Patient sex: F
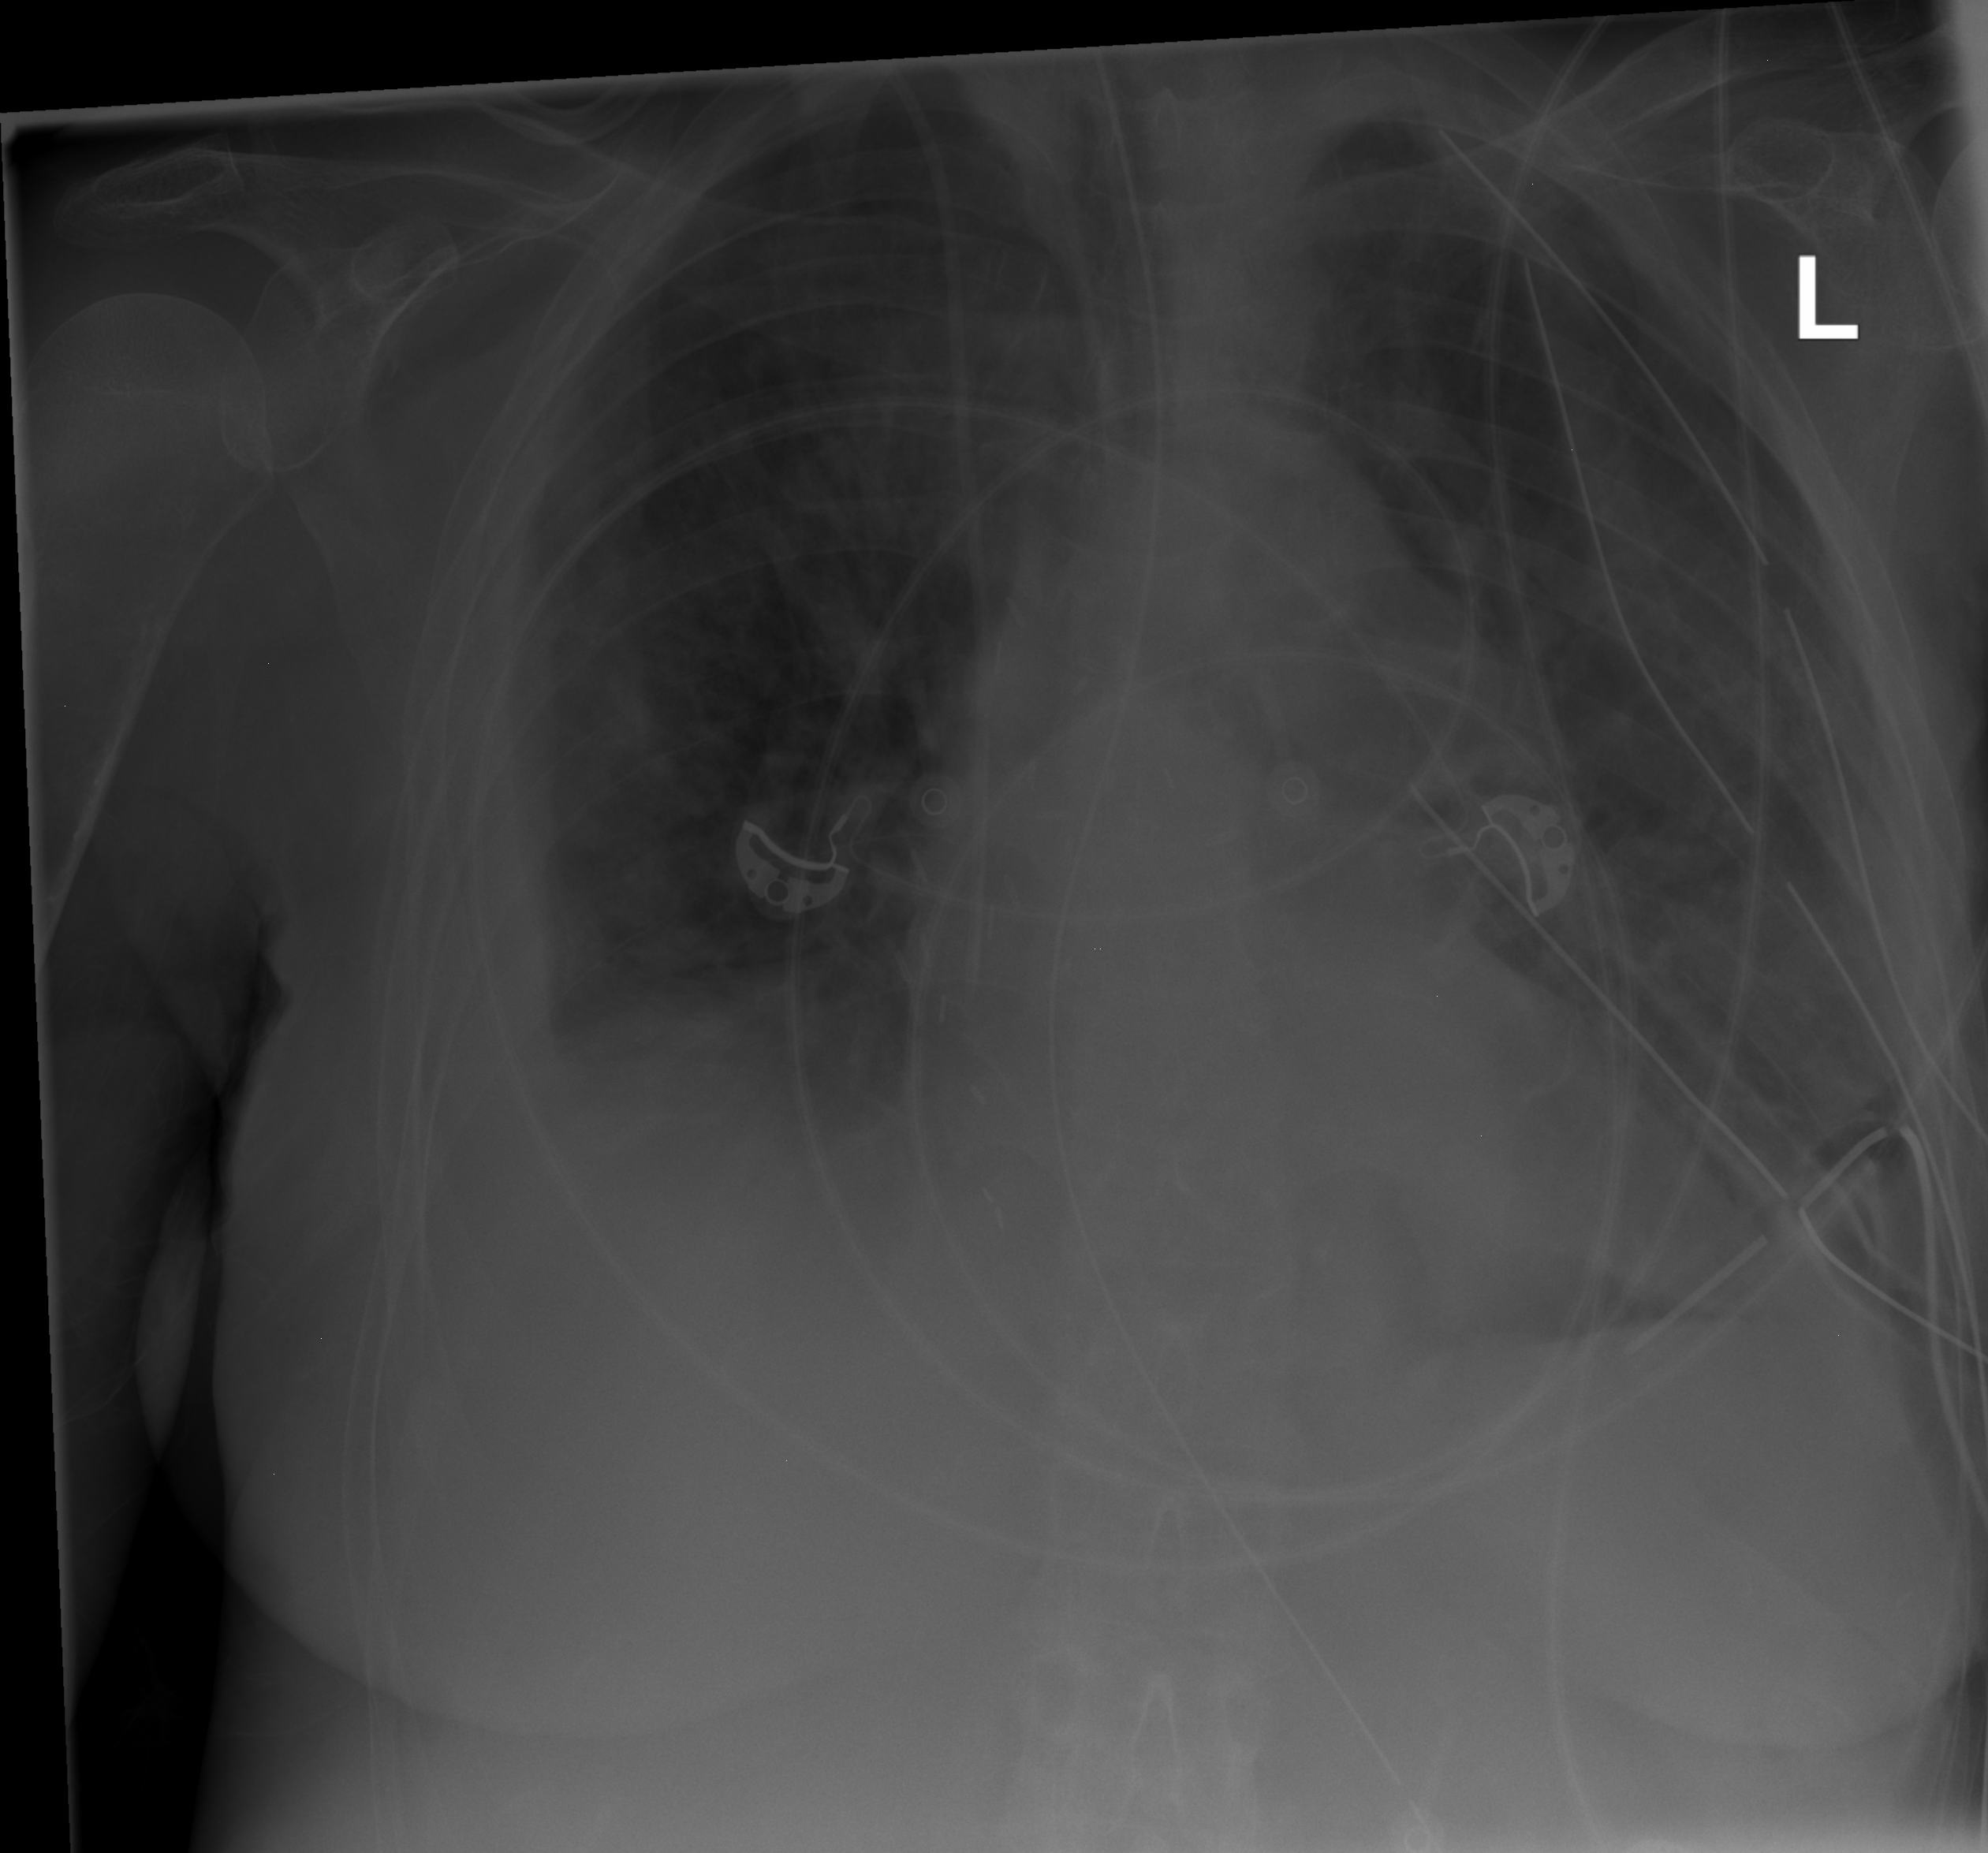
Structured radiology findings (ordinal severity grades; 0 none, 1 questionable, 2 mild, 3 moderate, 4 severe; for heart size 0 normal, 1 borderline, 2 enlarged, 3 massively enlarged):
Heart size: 1
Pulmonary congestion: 2
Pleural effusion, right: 2
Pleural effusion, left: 0
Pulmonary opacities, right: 1
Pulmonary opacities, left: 1
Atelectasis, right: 3
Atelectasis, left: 2